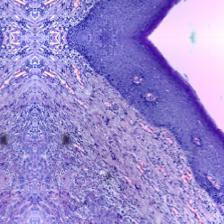
Diagnosis: OSCC